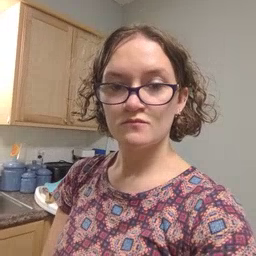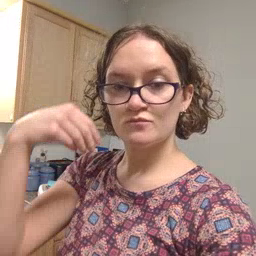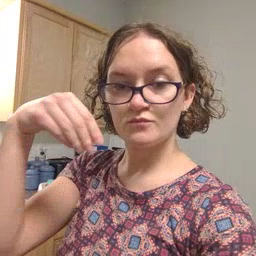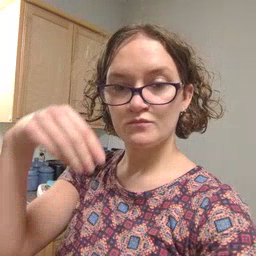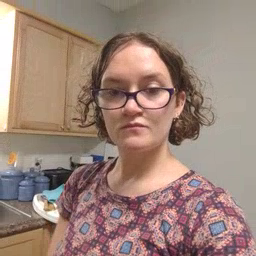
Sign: store